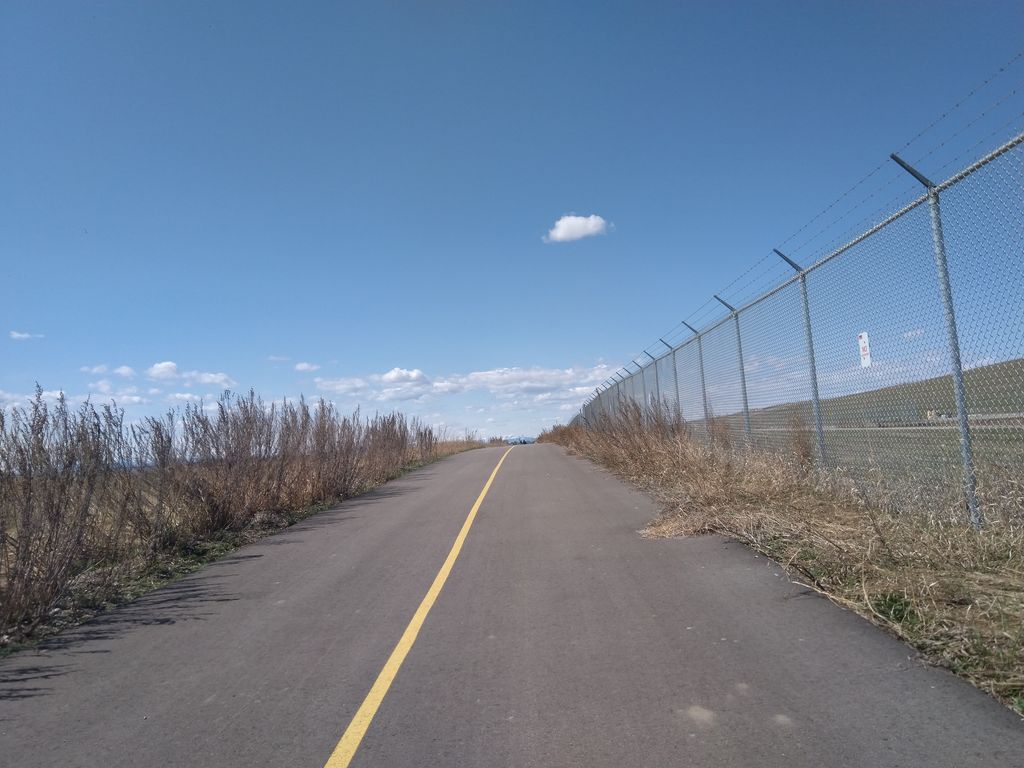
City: calgary